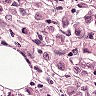
Metastatic tissue present: yes